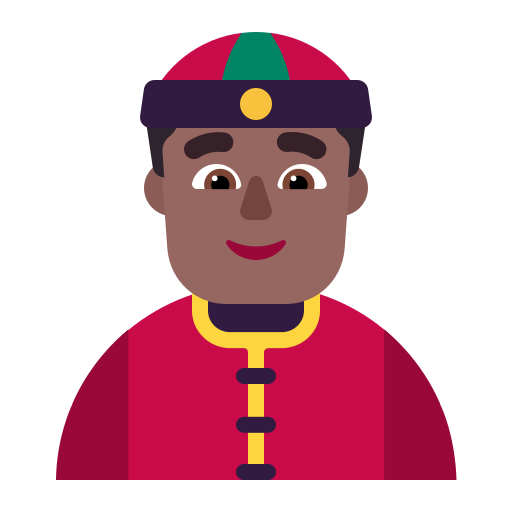
person with skullcap flat  dark